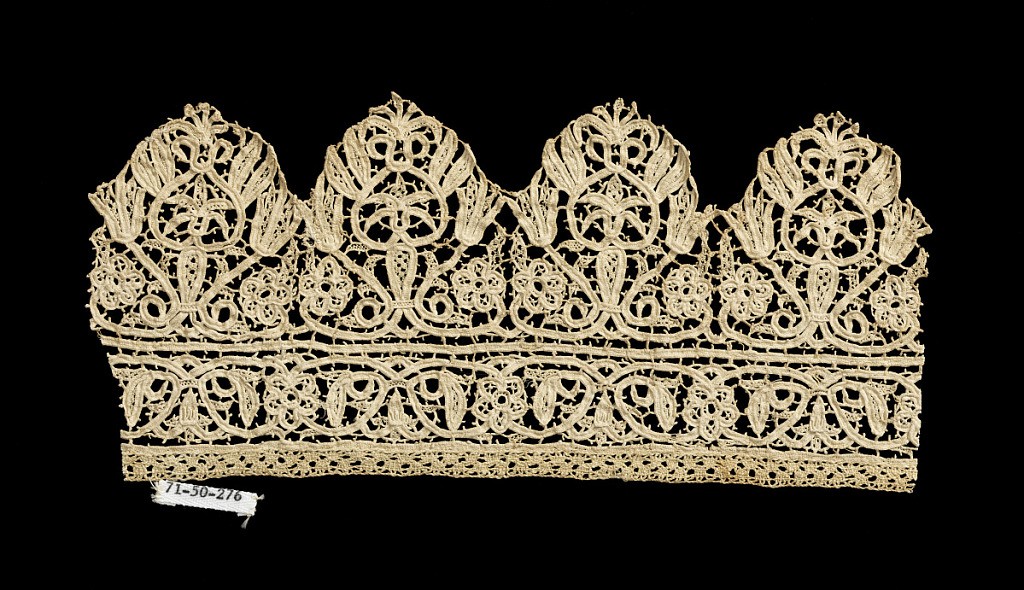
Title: Fragment
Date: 1650–1700
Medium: natural linen Technique: -Narrow loom-woven tape bent and folded to define pattern -Buttonhole stitch over a cord for raised linear details -Buttonhole stitch over a cord for connecting bars -Needle-made fillings -Padded, shaped and tapered forms in high relief covered by buttonhole stitch
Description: Band fragment with rounded tabs has scrolls and floral forms.